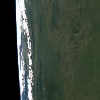
Label: land